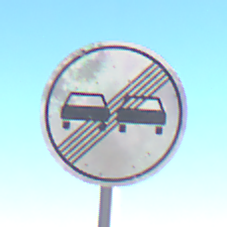
Verkehrszeichen: EndeUeberholverbot
Umgebung: Outdoor, RoadRail
Tageszeit: MorningAfternoon
Wetter: Clear
Licht: Natural
Jahreszeit: NotSpecified
Kontrast: HighContrast